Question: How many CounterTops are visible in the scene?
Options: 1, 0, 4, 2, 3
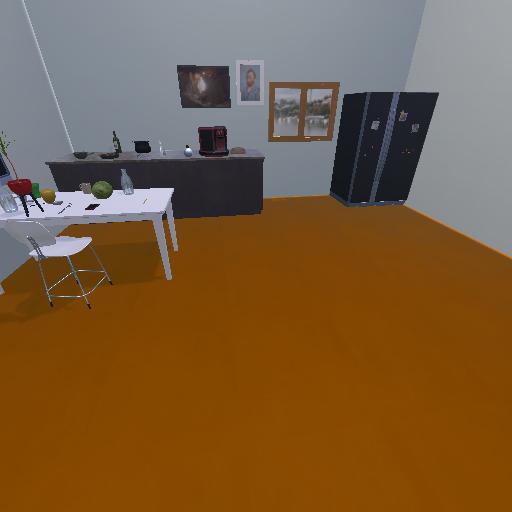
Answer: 1